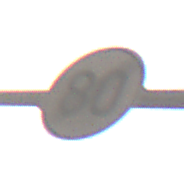
Verkehrszeichen: EndeGeschwindigkeit80
Umgebung: Roofed, Suburban
Tageszeit: SunriseSunset
Wetter: Clear
Licht: Natural
Jahreszeit: NotSpecified
Kontrast: MediumContrast